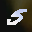
Label: 5